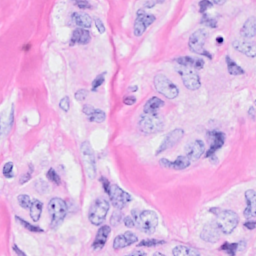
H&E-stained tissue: Breast